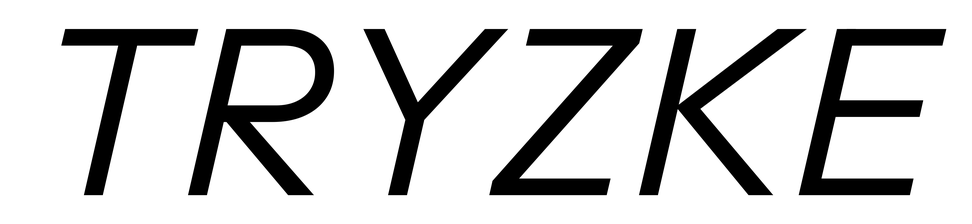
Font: InstrumentSans-Italic_Italic